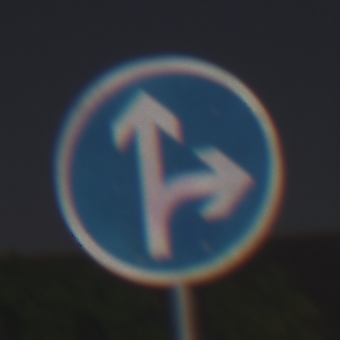
Verkehrszeichen: VorgeschriebeneFahrtrichtungGeradeausOderRechts
Umgebung: Outdoor, Nature
Tageszeit: Night
Wetter: Clear
Licht: Natural
Jahreszeit: NotSpecified
Kontrast: HighContrast